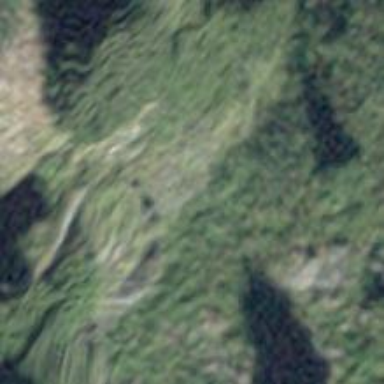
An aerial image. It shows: Natural cliff.